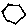
Label: hexagon